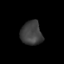
Tissue: lung
Cell type: T cells
Senescence score: 0.1704
Nuclear area (px): 501
Mean DAPI intensity: 62.557